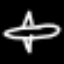
Label: airplane